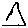
Label: triangle